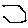
Label: hexagon